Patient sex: M
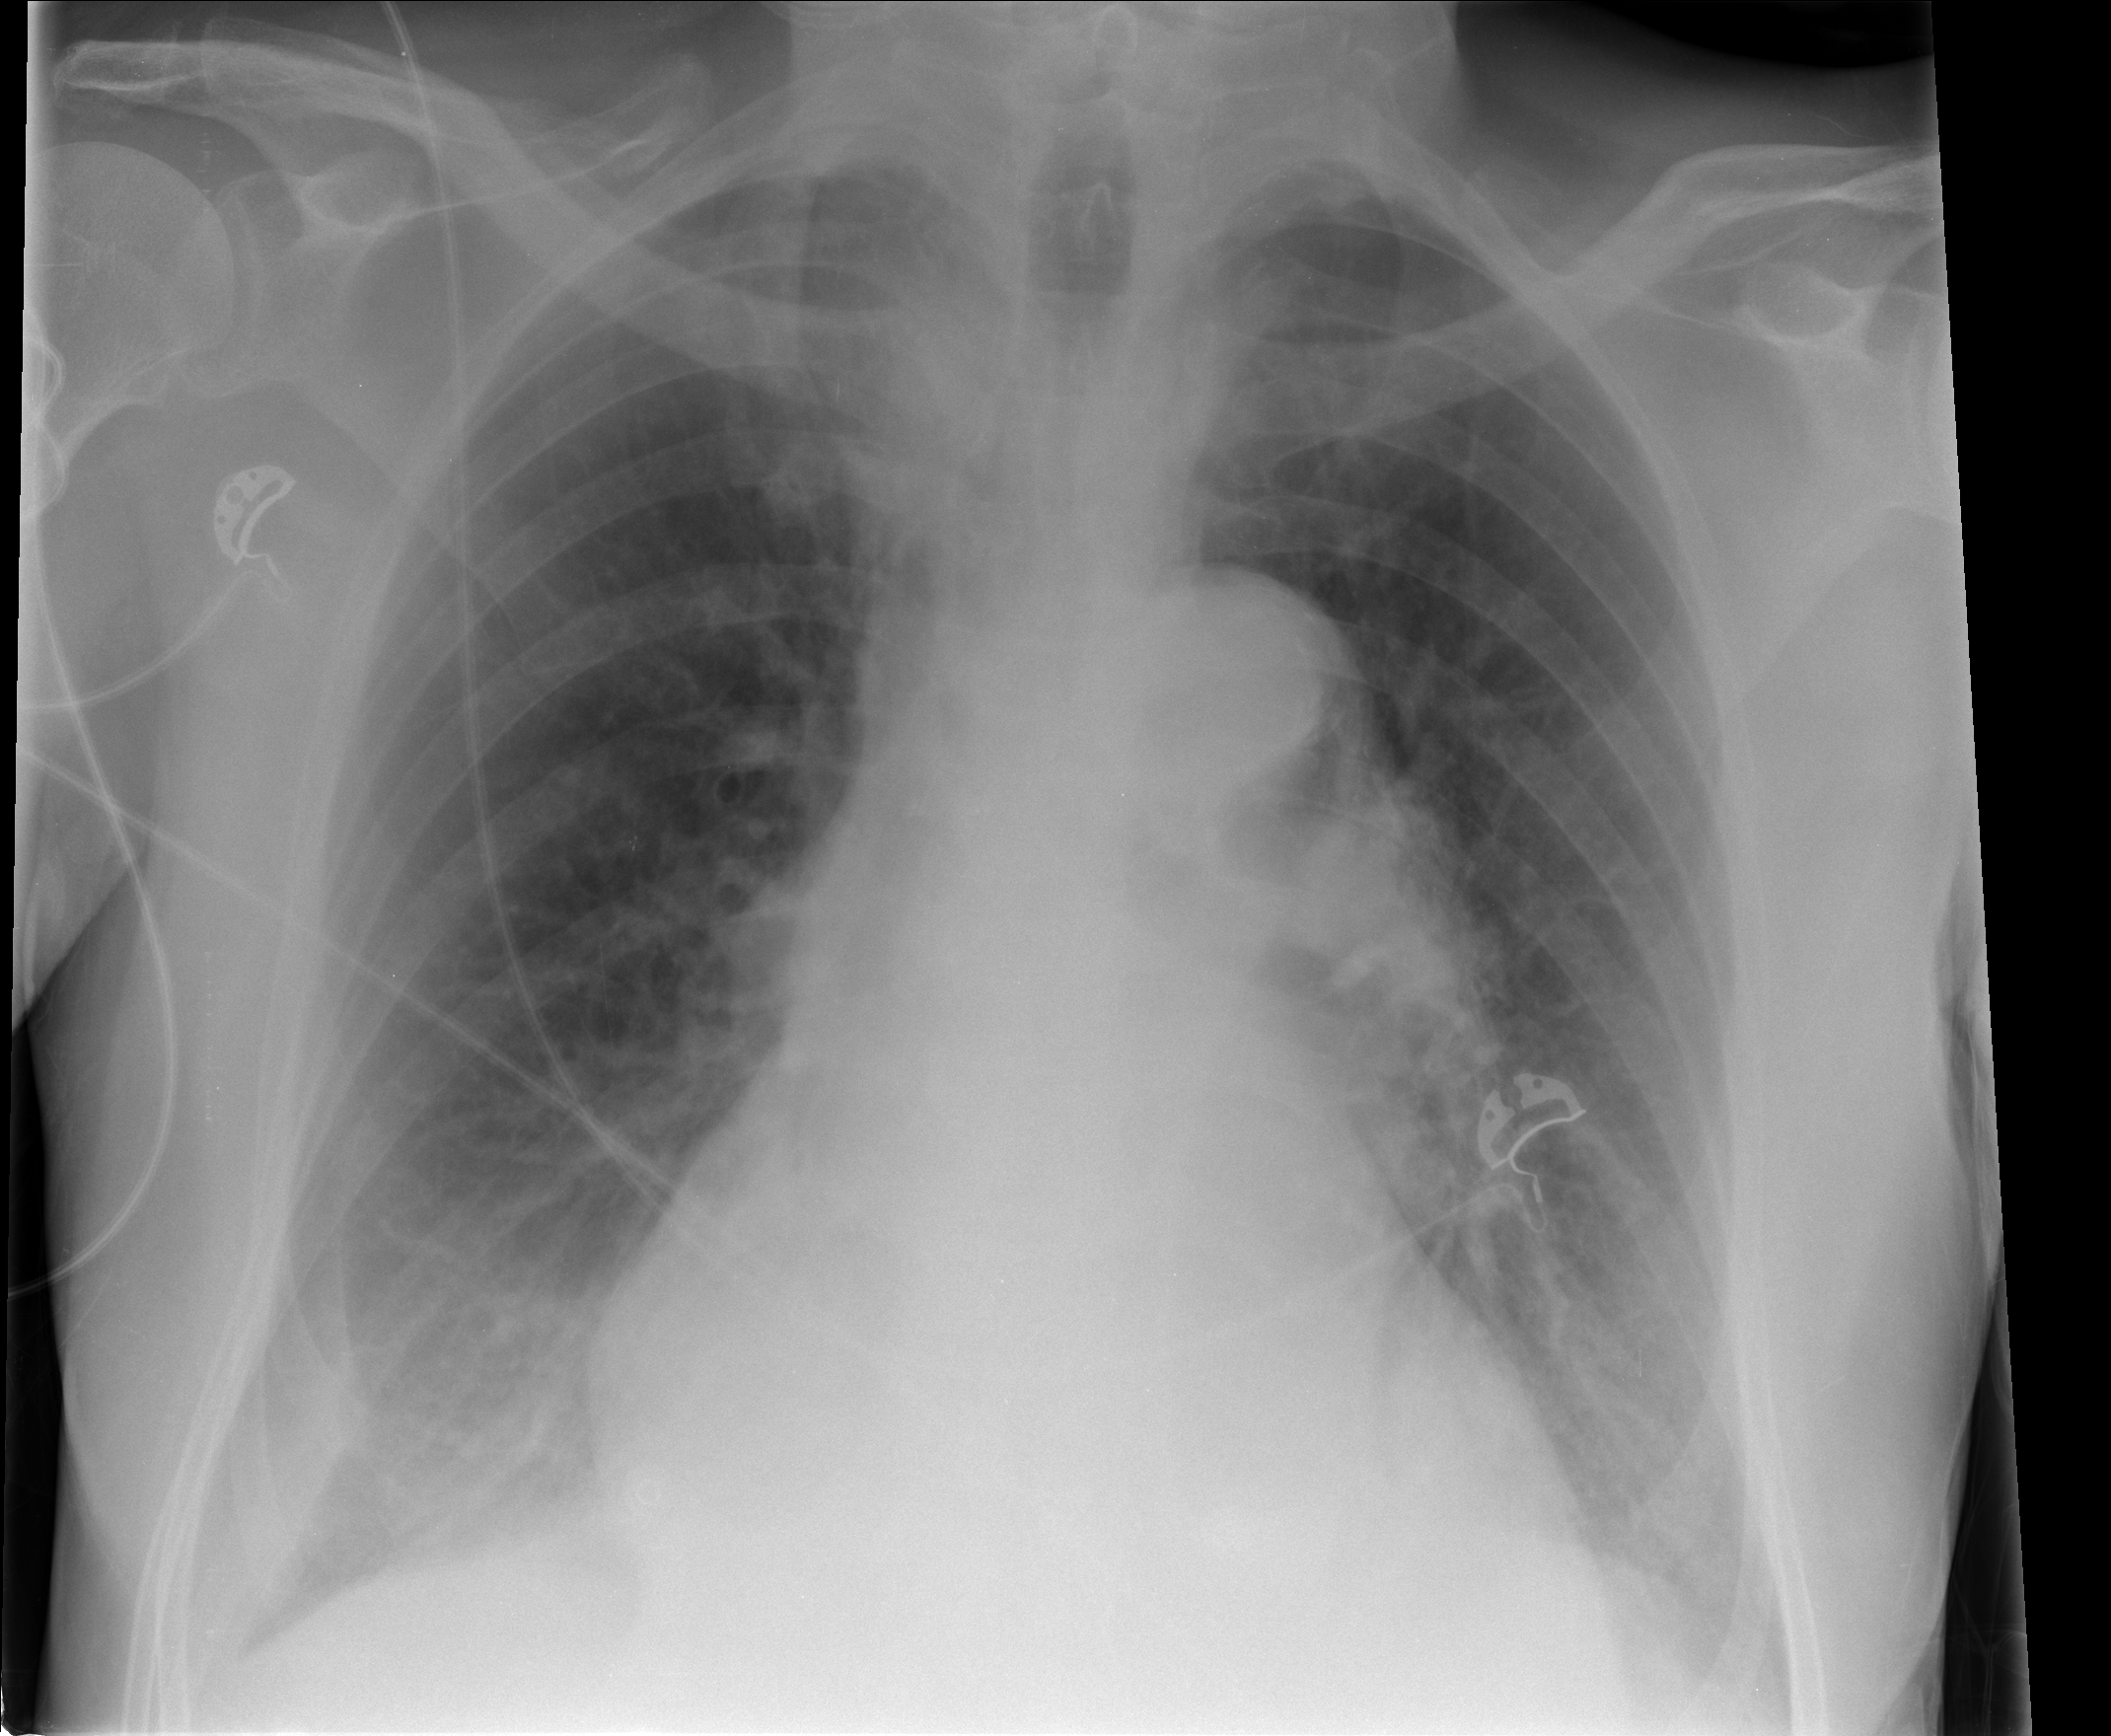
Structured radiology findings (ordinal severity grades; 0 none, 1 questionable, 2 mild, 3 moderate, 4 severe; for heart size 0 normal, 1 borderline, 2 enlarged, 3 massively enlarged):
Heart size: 2
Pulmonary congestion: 0
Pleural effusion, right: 2
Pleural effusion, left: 2
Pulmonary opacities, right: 0
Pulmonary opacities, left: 0
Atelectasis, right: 2
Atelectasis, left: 2